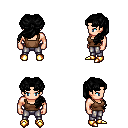
a pixel art fantasy rpg character, male body template, human, light skin, brown pirate shirt, metal pants, black princess hairstyle, gold boots, four views (front, back, left, right), 2x2 character sprite sheet, small pixel art, hard edges, no anti-aliasing